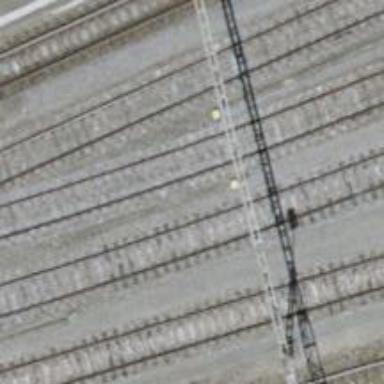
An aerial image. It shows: Single railway track with electrification through contact line.